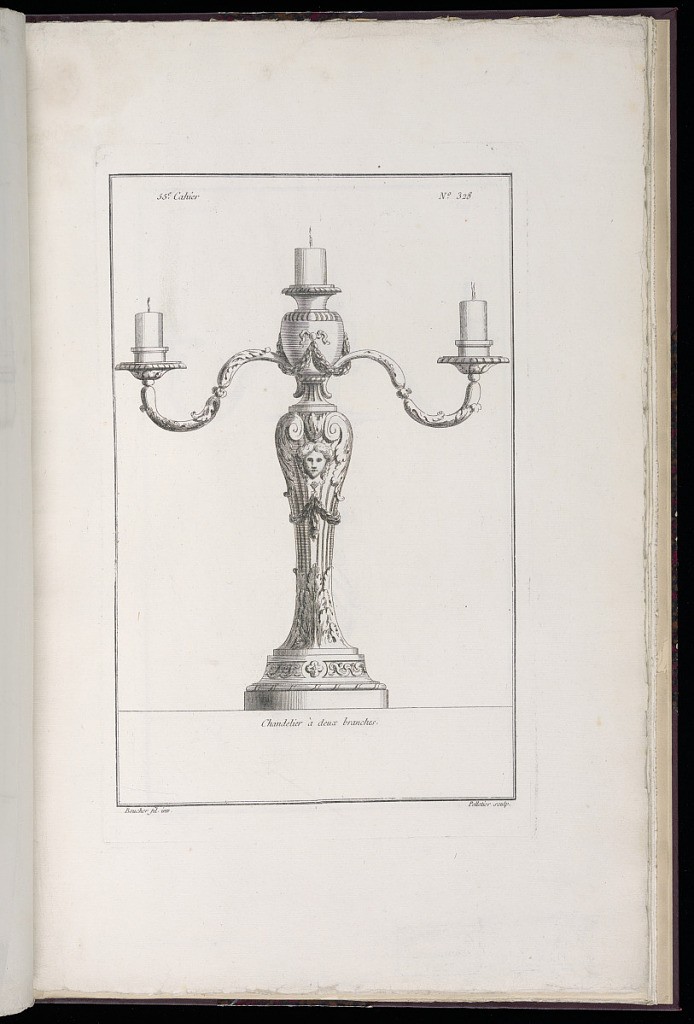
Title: Chandelier à deux branches
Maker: Juste-François Boucher, French, 1736 – 1782
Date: ca. 1775
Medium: Engraving on off white laid paper
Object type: Print
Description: Design for a two-arm candelabra decorated with ornament motifs including rosette, wave pattern, ribbon twist, acanthus leaf, fluting, garland, mascaron, and acanthus scrolls. The plate is signed.